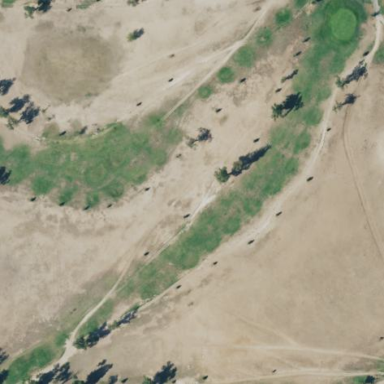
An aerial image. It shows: Well-maintained grassy area designated as golf fairway.